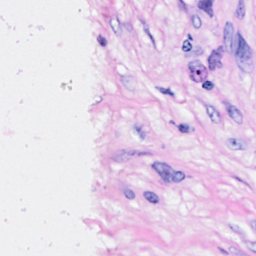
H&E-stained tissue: Breast